Question: I'm trying to build a horizontal form with Bootstrap which has a row of elements on the right hand side of the form like this:

I am having difficulty getting the checkbox, label and input element to sit on a row nicely like that. <URL> is my current attempt. I've added 'checkbox-inline' which gets things on a line, but I can't get the label to move to the middle of the line. Also, the checkboxes are much larger for some reason. Can anyone offer any hints?
The code from the Codepen link:
'''
<form class="form-horizontal">
<div class="form-group">
<label class="col-sm-2 control-label" for="input_staff">Staff Member and Percent Share *</label>
<div class="col-sm-5">
<label class="checkbox-inline col-sm-3">
<input class="form-control" type="checkbox" name="input_staff[]" value="39">BH
</label>
<div class="input-group col-sm-3">
<input class="form-control" type="number" id="input_staff_percent_39" min="0" max="100" value="0" disabled="">
<span class="input-group-addon">%</span>
</div>
<label class="checkbox-inline col-sm-3" for="">
<input class="form-control" type="checkbox" name="input_staff[]" value="11">CC
</label>
<div class="input-group col-sm-3">
<input class="form-control" type="number" id="input_staff_percent_11" min="0" max="100" value="0" disabled="">
<span class="input-group-addon">%</span>
</div>
</div>
</div>
</form>
'''
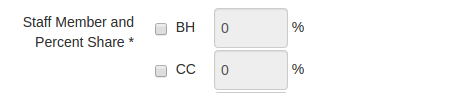
Answer: I finally got it working by using the 'form-inline' class for each row. <URL> answer made me go back and look at form-inline again.
Here is my sample code:
'''
<form class="form-horizontal">
<div class="form-group">
<label class="col-sm-2 control-label" for="input_staff">Staff Member and Percent Share *</label>
<div class="col-sm-10">
<div class="form-inline">
<div class="form-group">
<div class="checkbox">
<label>
<input type="checkbox" name="input_staff[]" value="39">BH
</label>
</div>
<div class="input-group col-sm-9">
<input class="form-control" type="number" id="input_staff_percent_39" min="0" max="100" value="0" disabled="">
<span class="input-group-addon">%</span>
</div>
</div>
</div>
<div class="form-inline">
<div class="form-group">
<div class="checkbox">
<label>
<input type="checkbox" name="input_staff[]" value="11">CC
</label>
</div>
<div class="input-group col-sm-9">
<input class="form-control" type="number" id="input_staff_percent_11" min="0" max="100" value="0" disabled="">
<span class="input-group-addon">%</span>
</div>
</div>
</div>
</div>
</div>
</form>
'''
<URL> is a codepen with the code above showing what it looks like.